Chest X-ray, PA view. Patient: 54 years old, sex M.
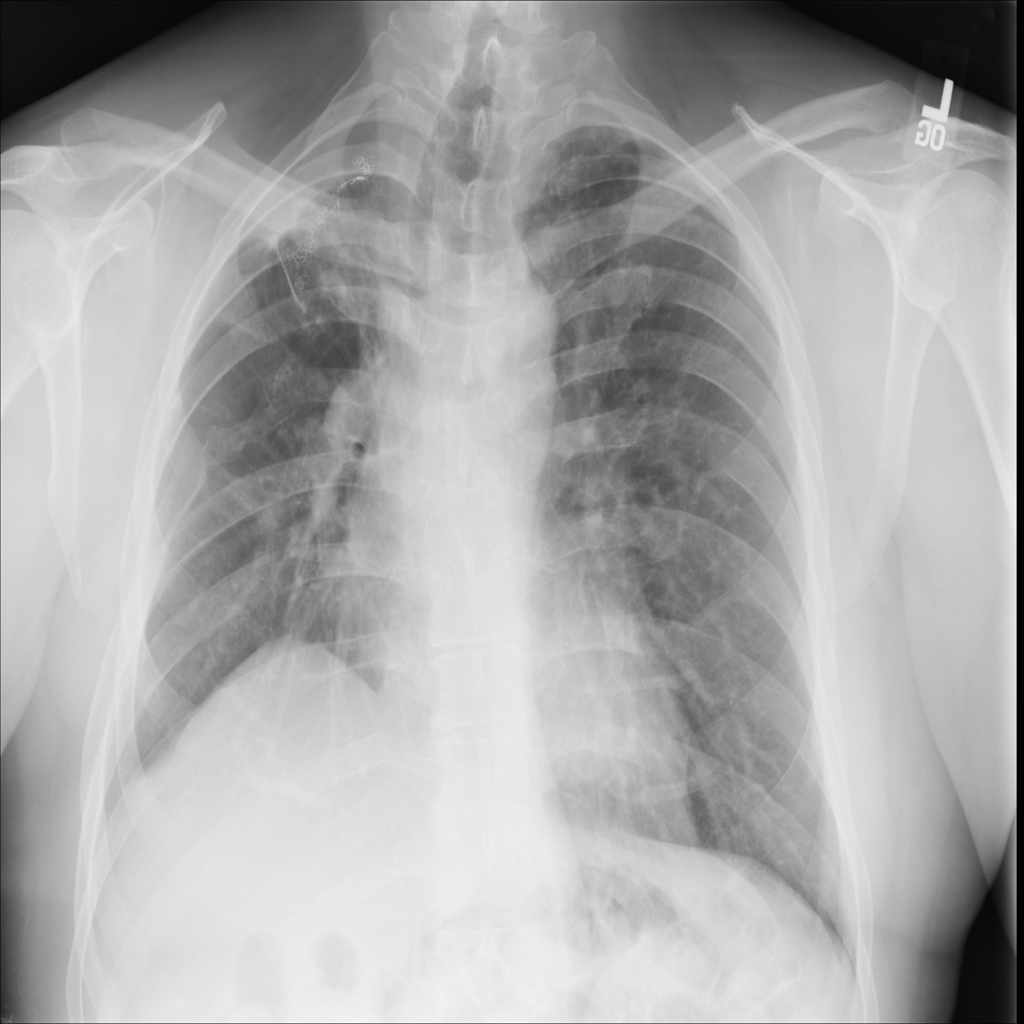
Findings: No Finding